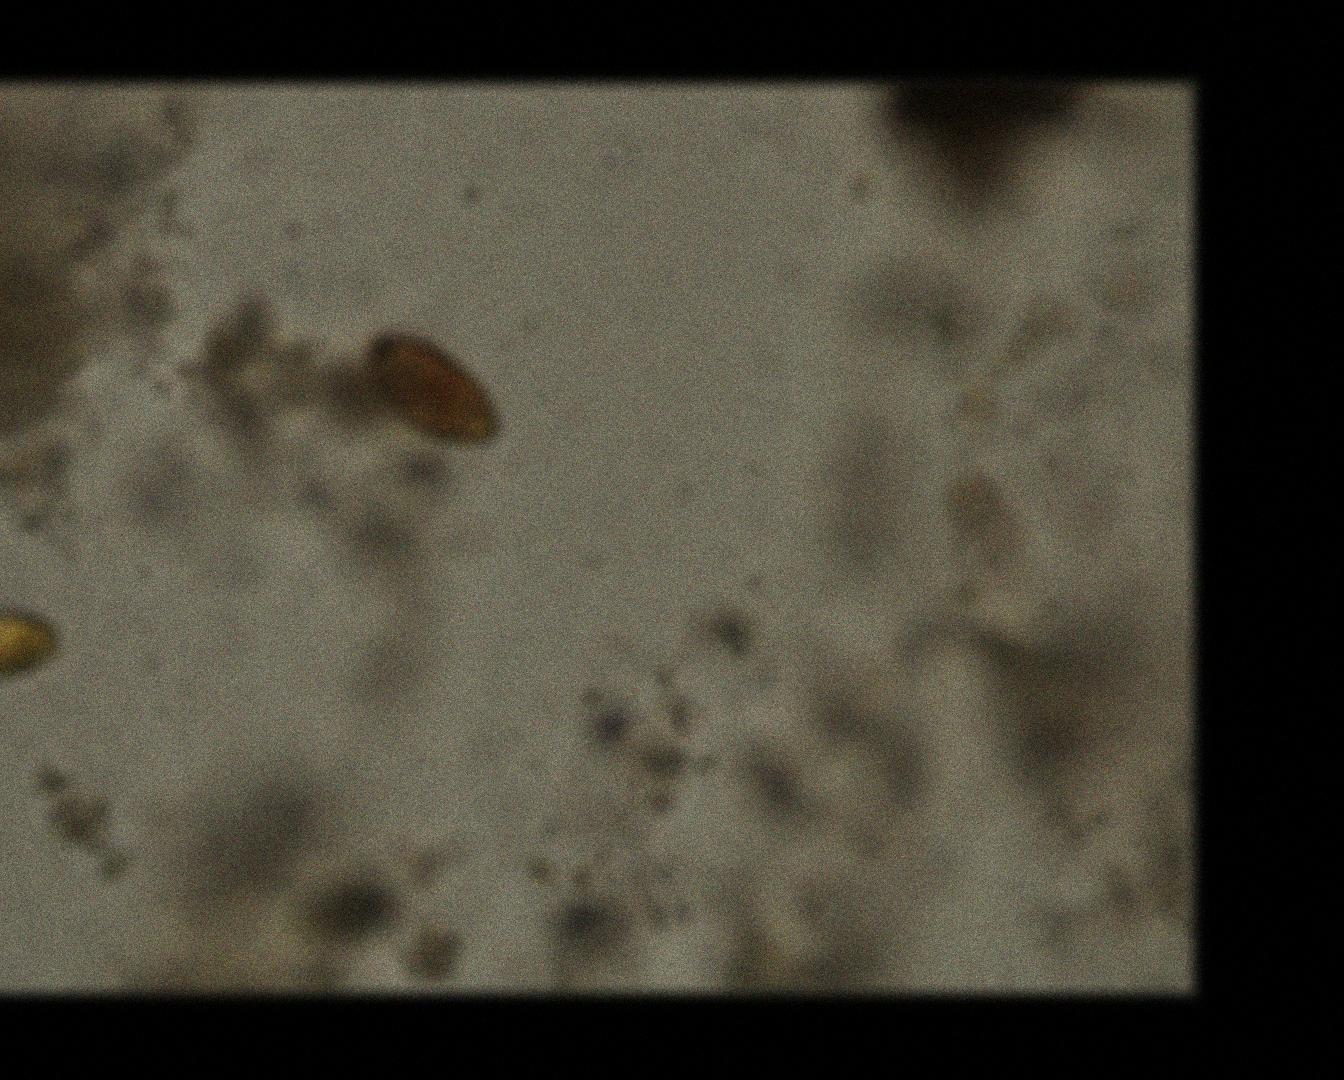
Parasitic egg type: Trichuris trichiura